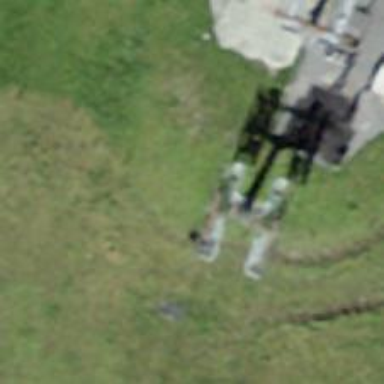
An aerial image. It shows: Pylon used for aerialway.